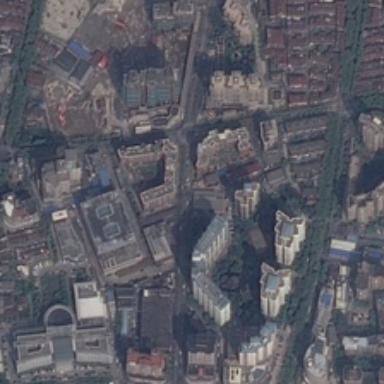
Many buildings and some green trees are in a commercial area .